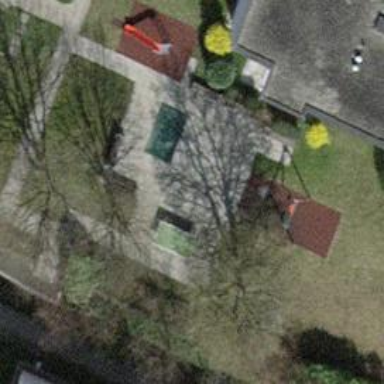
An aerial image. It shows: Sandpit at the playground.